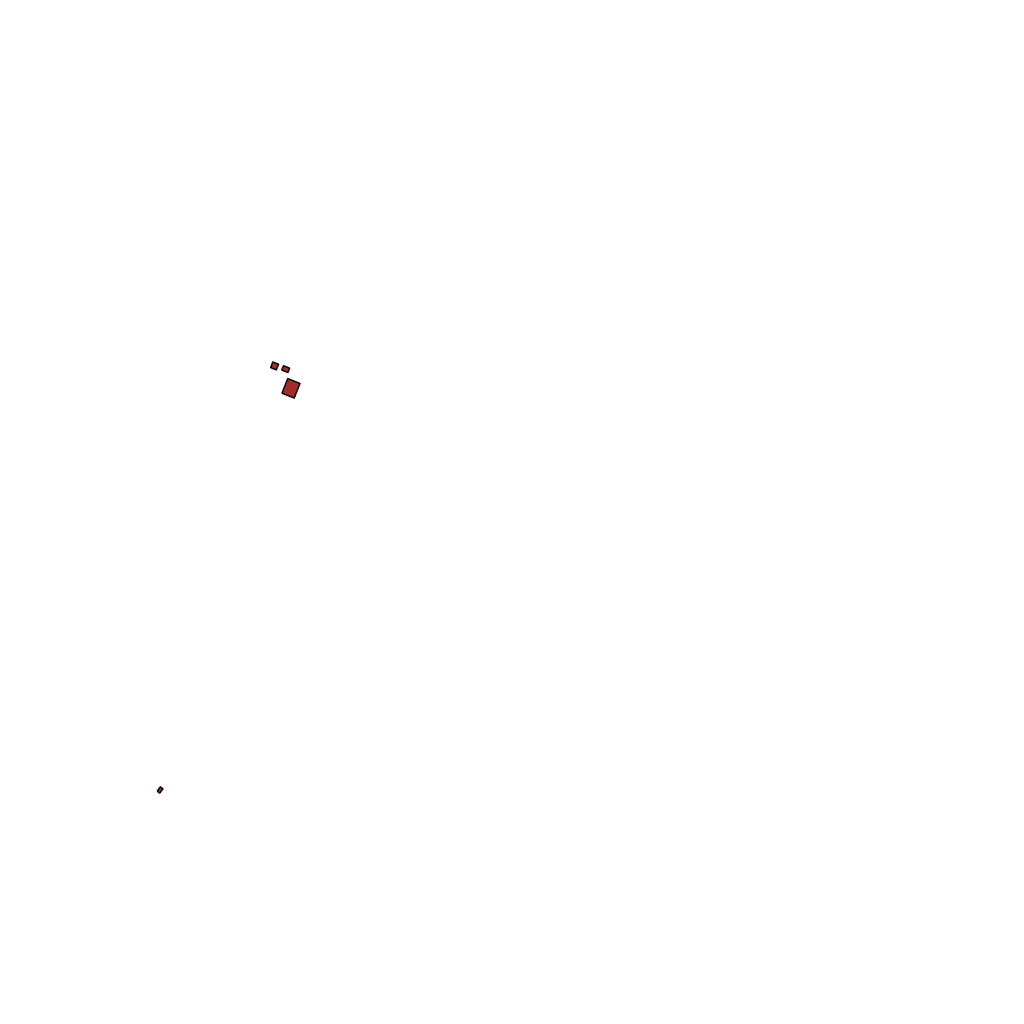
Tags: overhead vector_map, recreation, special, individual_rise, density_1, Facility, 1.0 km²